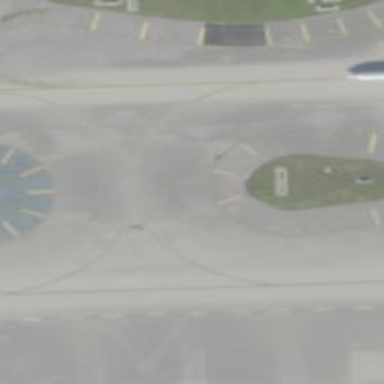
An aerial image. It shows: Image of taxiway at airport.